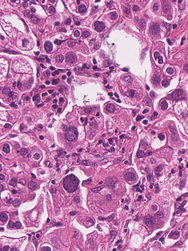
Tumor epithelial tissue: yes
Tumor-associated stroma tissue: no
Normal tissue: no